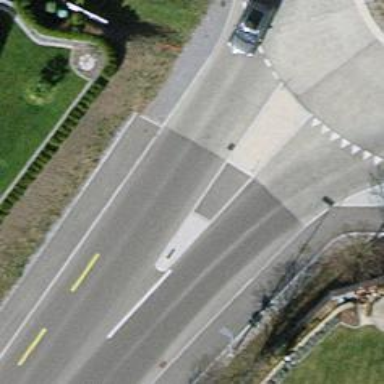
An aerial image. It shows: Asphalt footway with crossing.